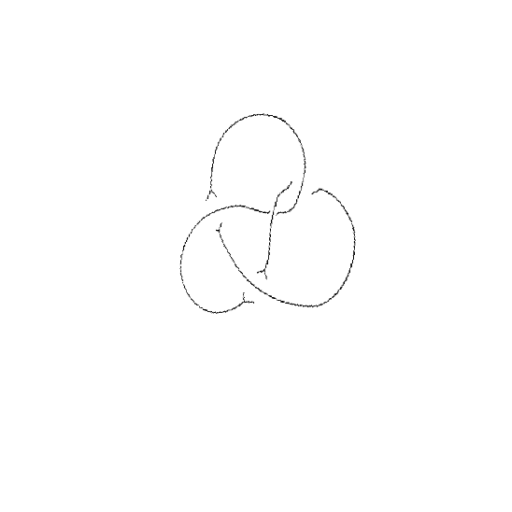
Crossing number: 4